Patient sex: F
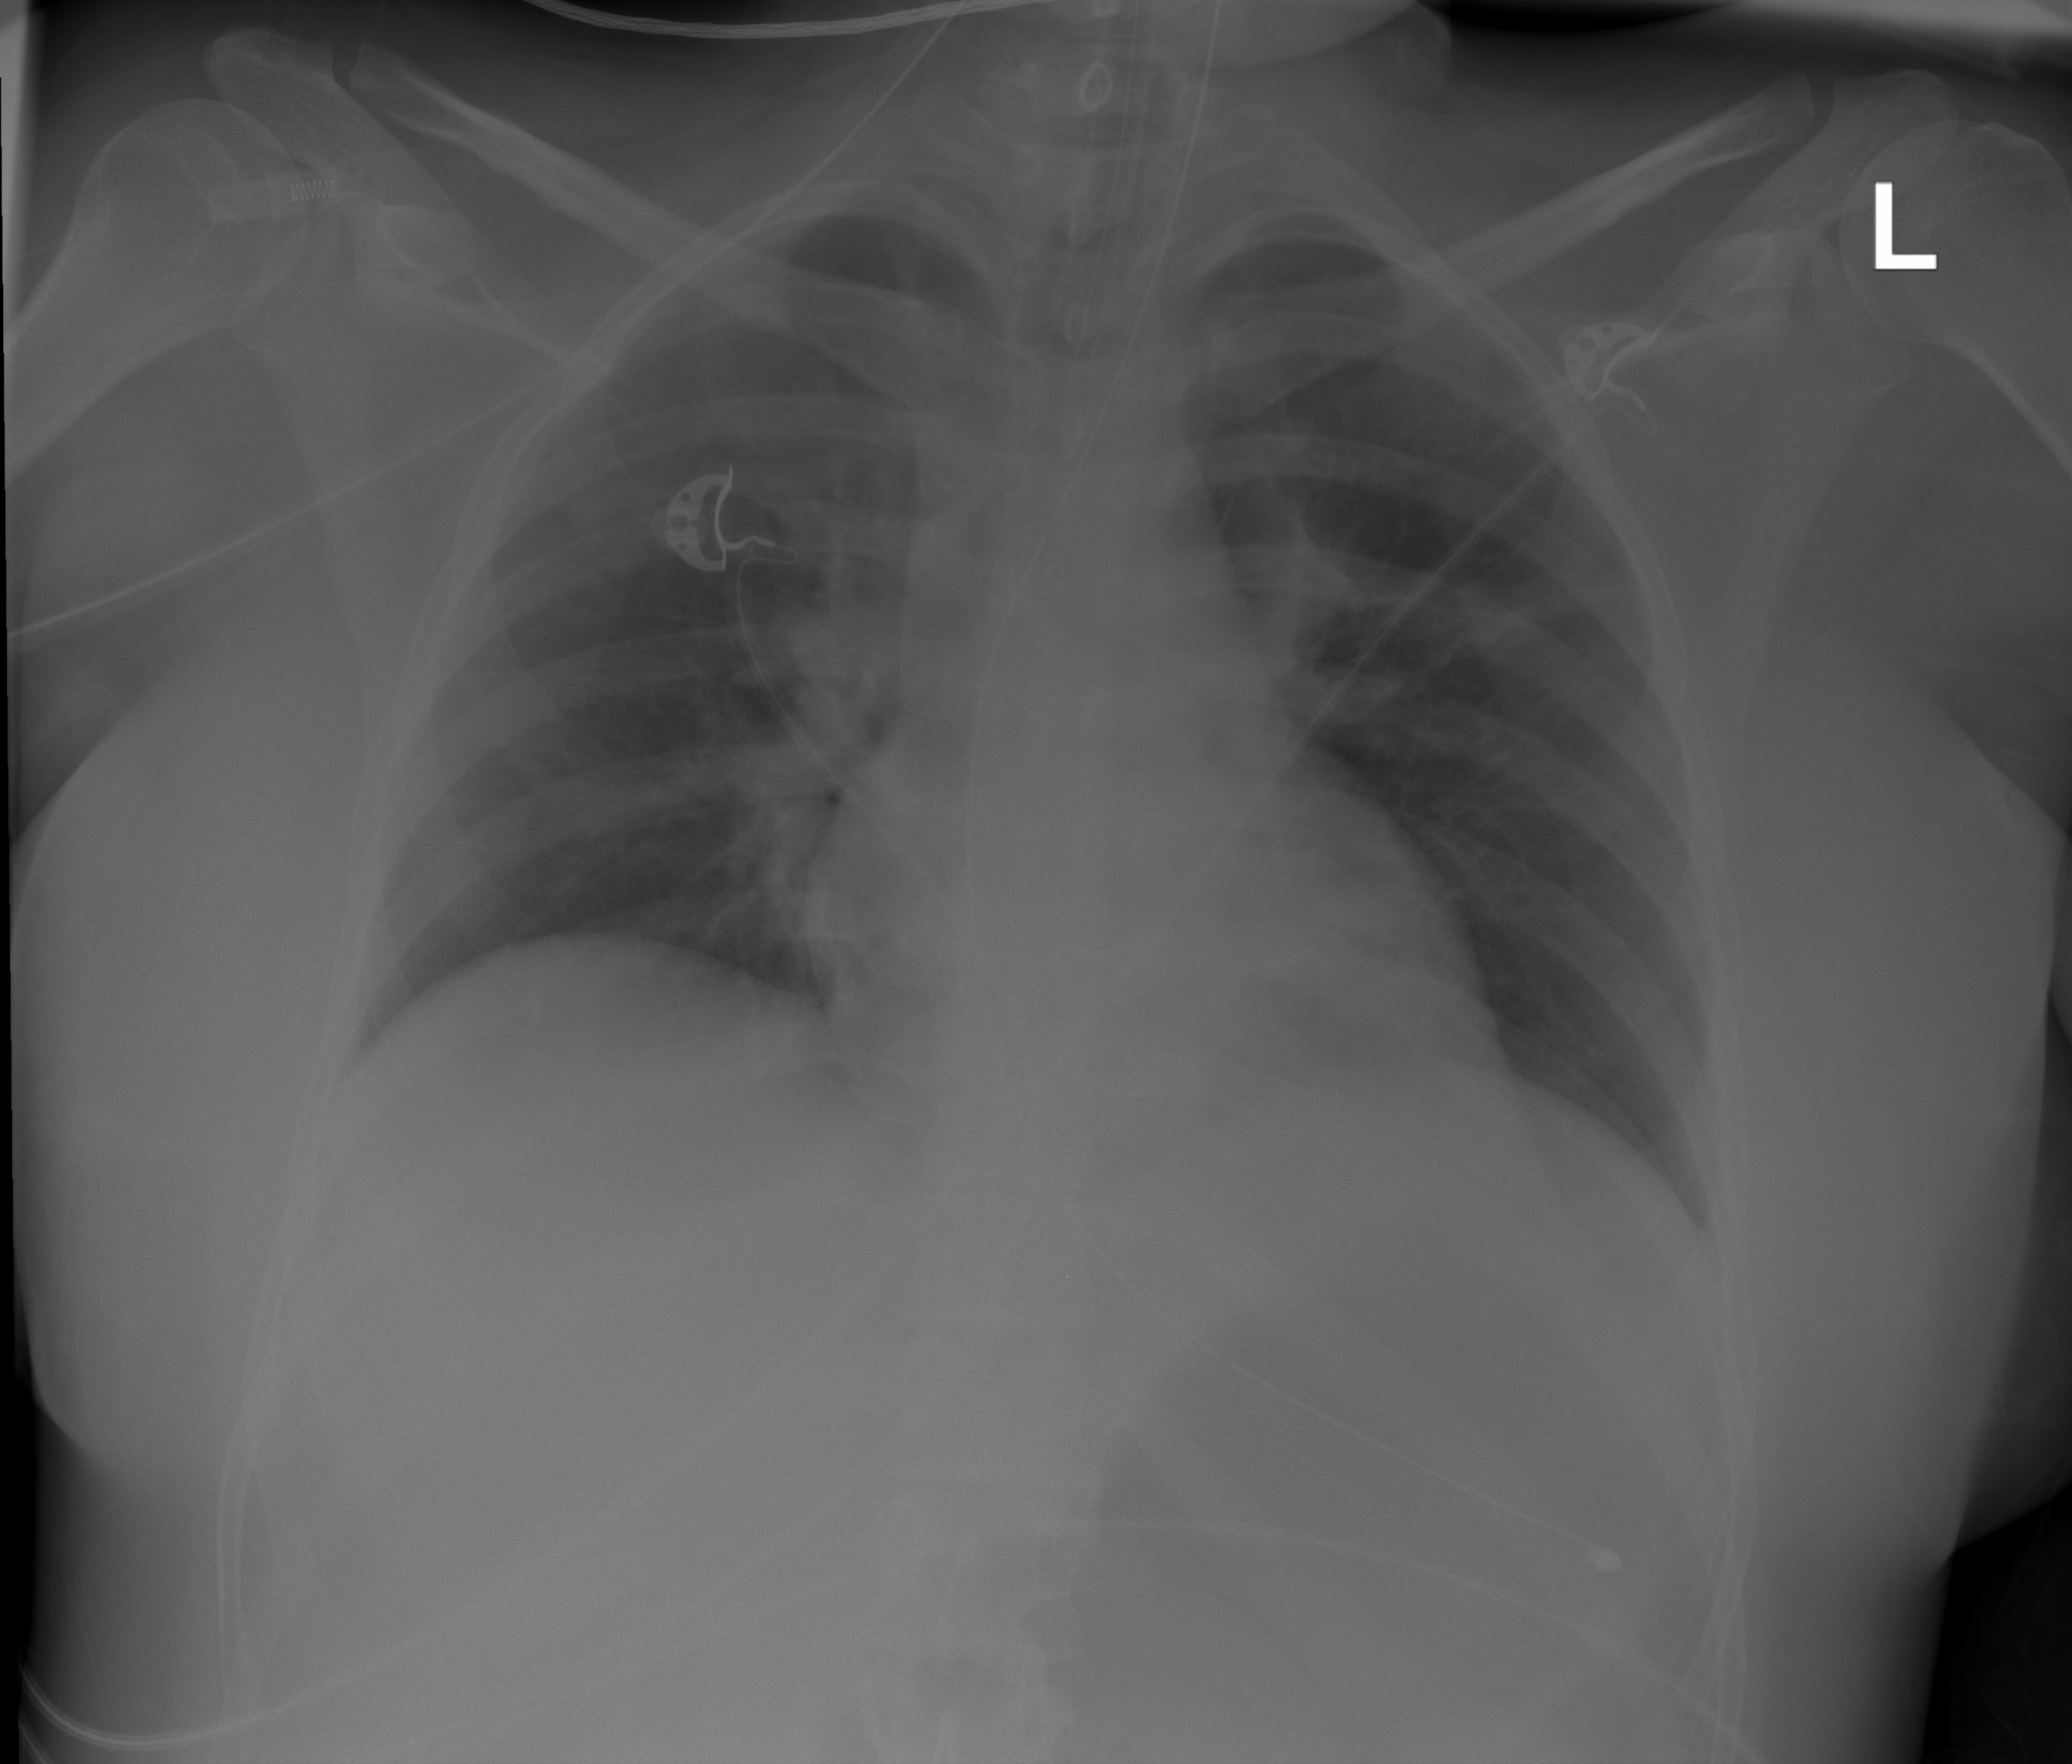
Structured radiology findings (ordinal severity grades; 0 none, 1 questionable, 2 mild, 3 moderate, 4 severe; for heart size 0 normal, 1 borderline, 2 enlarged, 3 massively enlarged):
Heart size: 0
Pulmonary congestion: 0
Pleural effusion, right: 0
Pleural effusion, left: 0
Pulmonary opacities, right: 0
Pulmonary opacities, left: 0
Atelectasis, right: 0
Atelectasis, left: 2